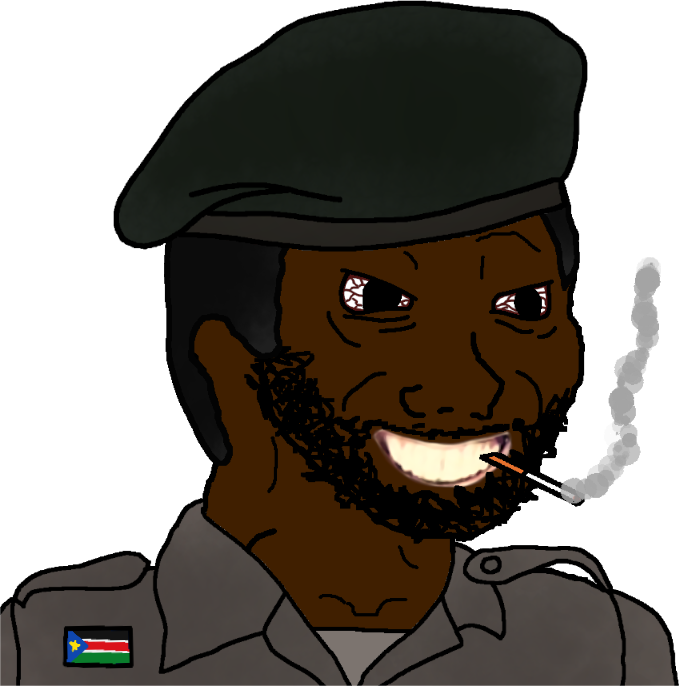
Label: 5_Coomer